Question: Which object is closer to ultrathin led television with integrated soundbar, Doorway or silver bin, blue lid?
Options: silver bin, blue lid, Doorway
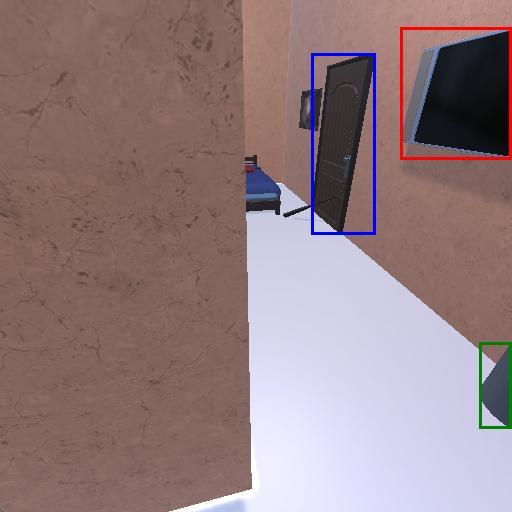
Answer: silver bin, blue lid